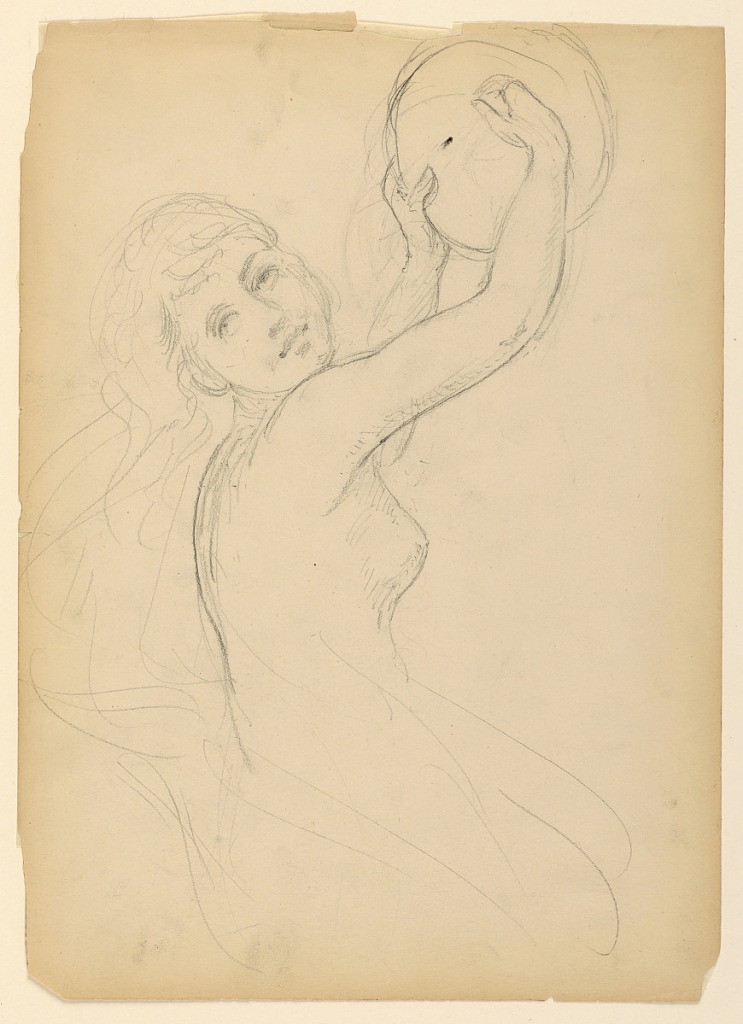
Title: Sketch for a Bacchante
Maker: Daniel Huntington, American, 1816–1906
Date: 1887
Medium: Graphite on cream wove paper
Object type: Drawing
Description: Nude female figure with tambourine held high. Her body facing right, head to the spectator. Shown to the knees. Verso: Sketch of skirt and feet.